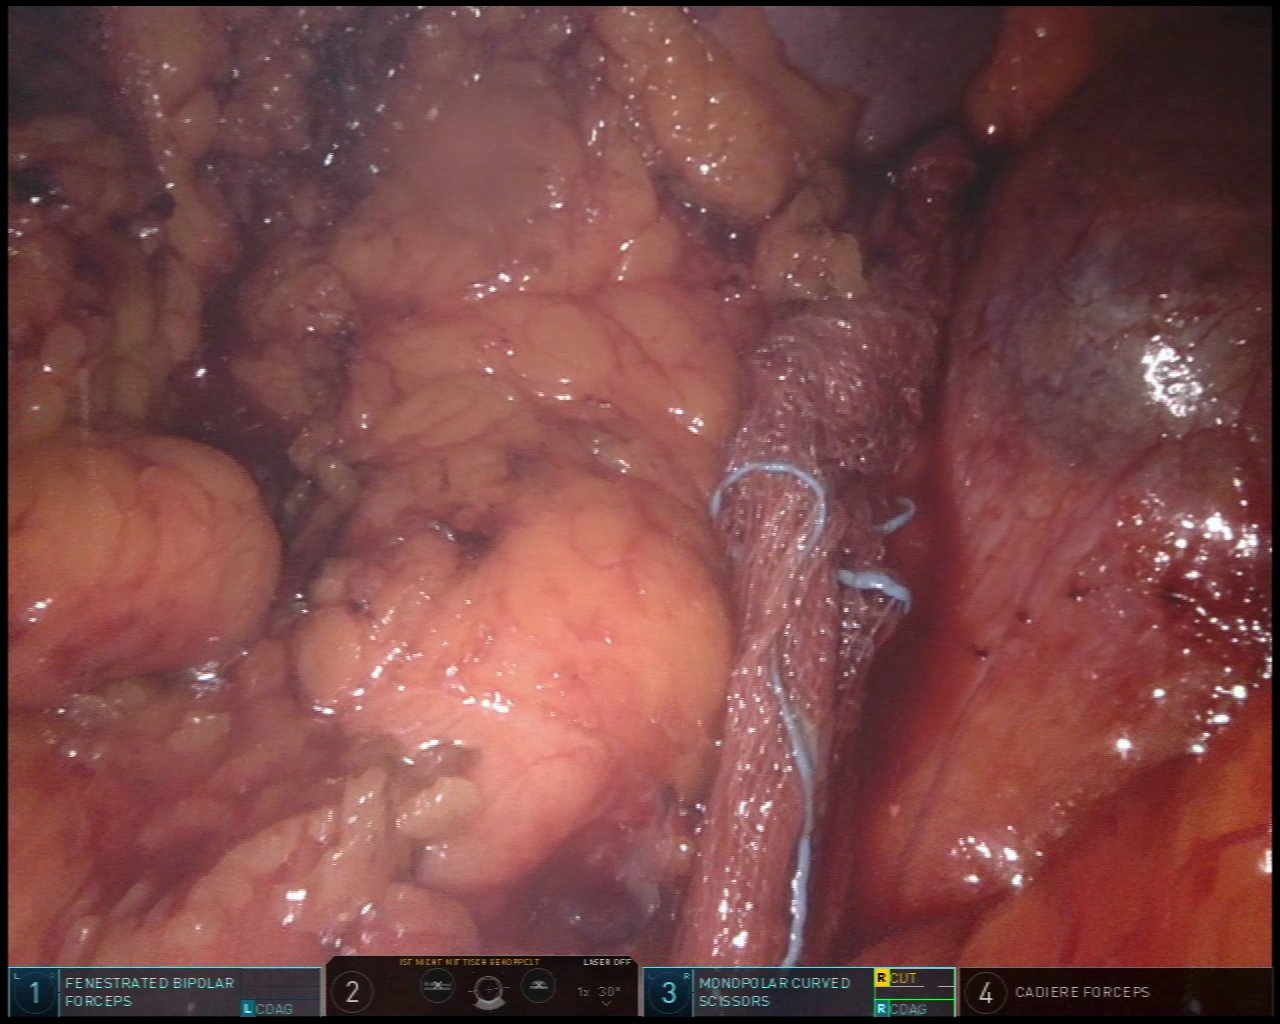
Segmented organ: spleen
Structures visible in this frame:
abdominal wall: no
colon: no
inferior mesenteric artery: no
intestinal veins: no
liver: no
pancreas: yes
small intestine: no
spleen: yes
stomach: no
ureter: no
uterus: no
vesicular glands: no